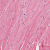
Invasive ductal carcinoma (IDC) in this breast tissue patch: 0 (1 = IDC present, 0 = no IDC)